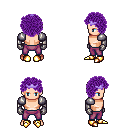
a pixel art fantasy rpg character, male body template, human, light skin, steel arm armor, magenta pants, purple curly afro hairstyle, purple tiara, metal gloves, gold boots, four views (front, back, left, right), 2x2 character sprite sheet, small pixel art, hard edges, no anti-aliasing